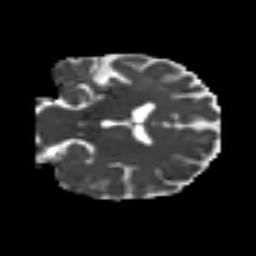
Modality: MD
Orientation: coronal
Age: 53
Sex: male
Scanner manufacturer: siemens
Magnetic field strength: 3 T
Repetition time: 4.999 s
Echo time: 0.07946 s